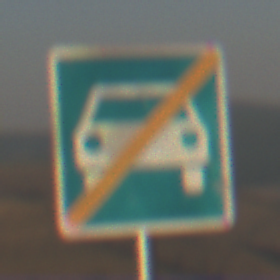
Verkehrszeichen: EndeKraftfahrstrasse
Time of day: SunriseSunset
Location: Outdoor (Nature)
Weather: Clear
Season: NotSpecified
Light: Natural